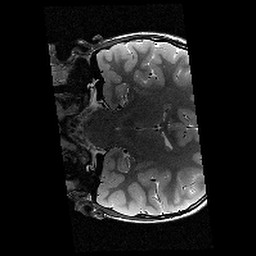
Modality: T2w
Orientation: coronal
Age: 11
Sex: male
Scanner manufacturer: siemens
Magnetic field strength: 3 T
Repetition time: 9.23 s
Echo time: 0.067 s